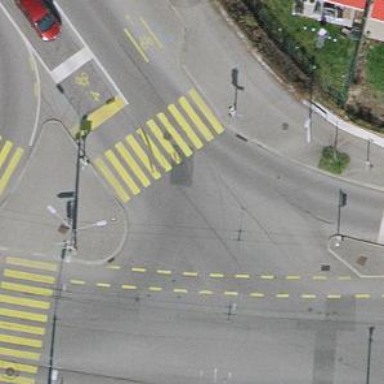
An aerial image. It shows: Marked crossing with traffic signals.